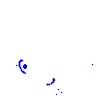
Particle: proton